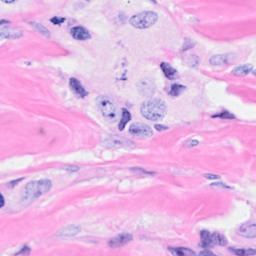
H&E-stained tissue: Breast